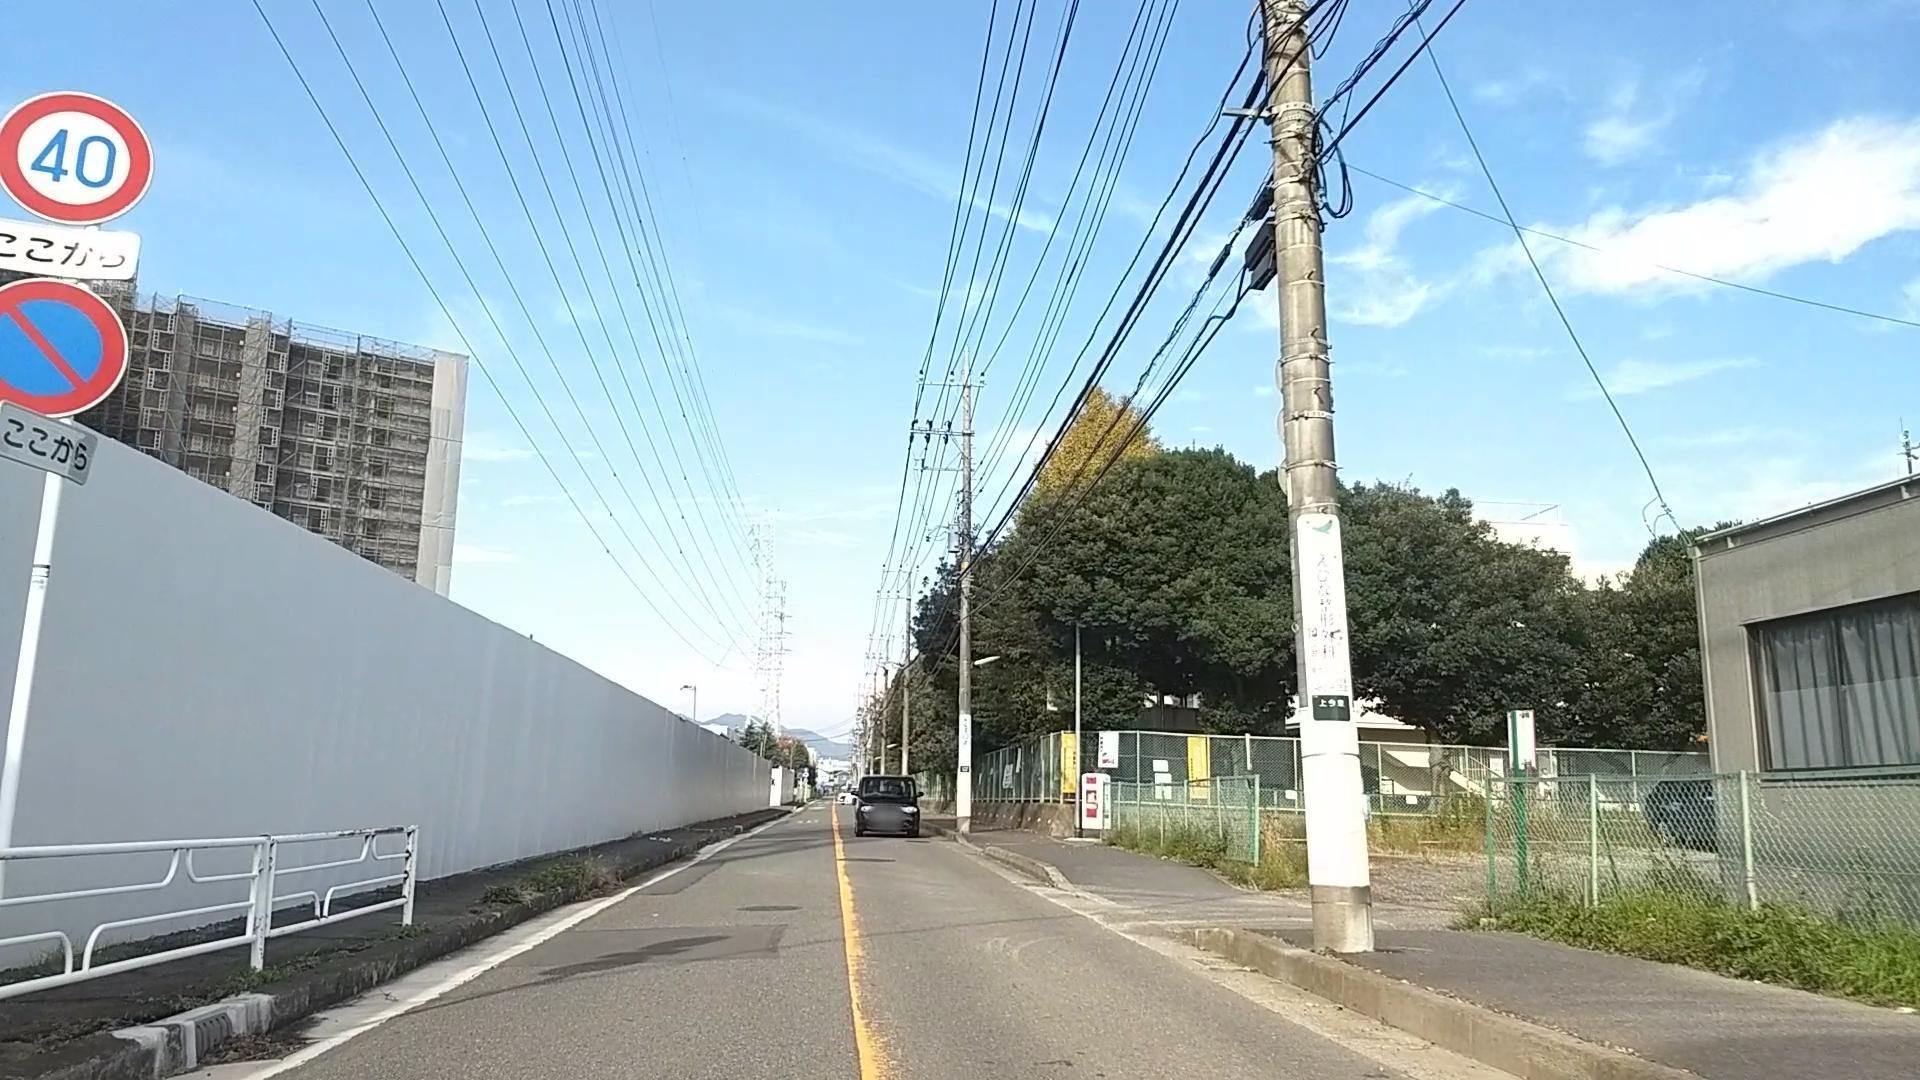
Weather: clear
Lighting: day
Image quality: good
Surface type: driving surface
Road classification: tertiary
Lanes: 2
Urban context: urban centre
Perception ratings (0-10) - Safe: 2.93, Lively: 1.88, Beautiful: 1.08, Boring: 6.41, Depressing: 7.52, Wealthy: 4.62